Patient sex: M
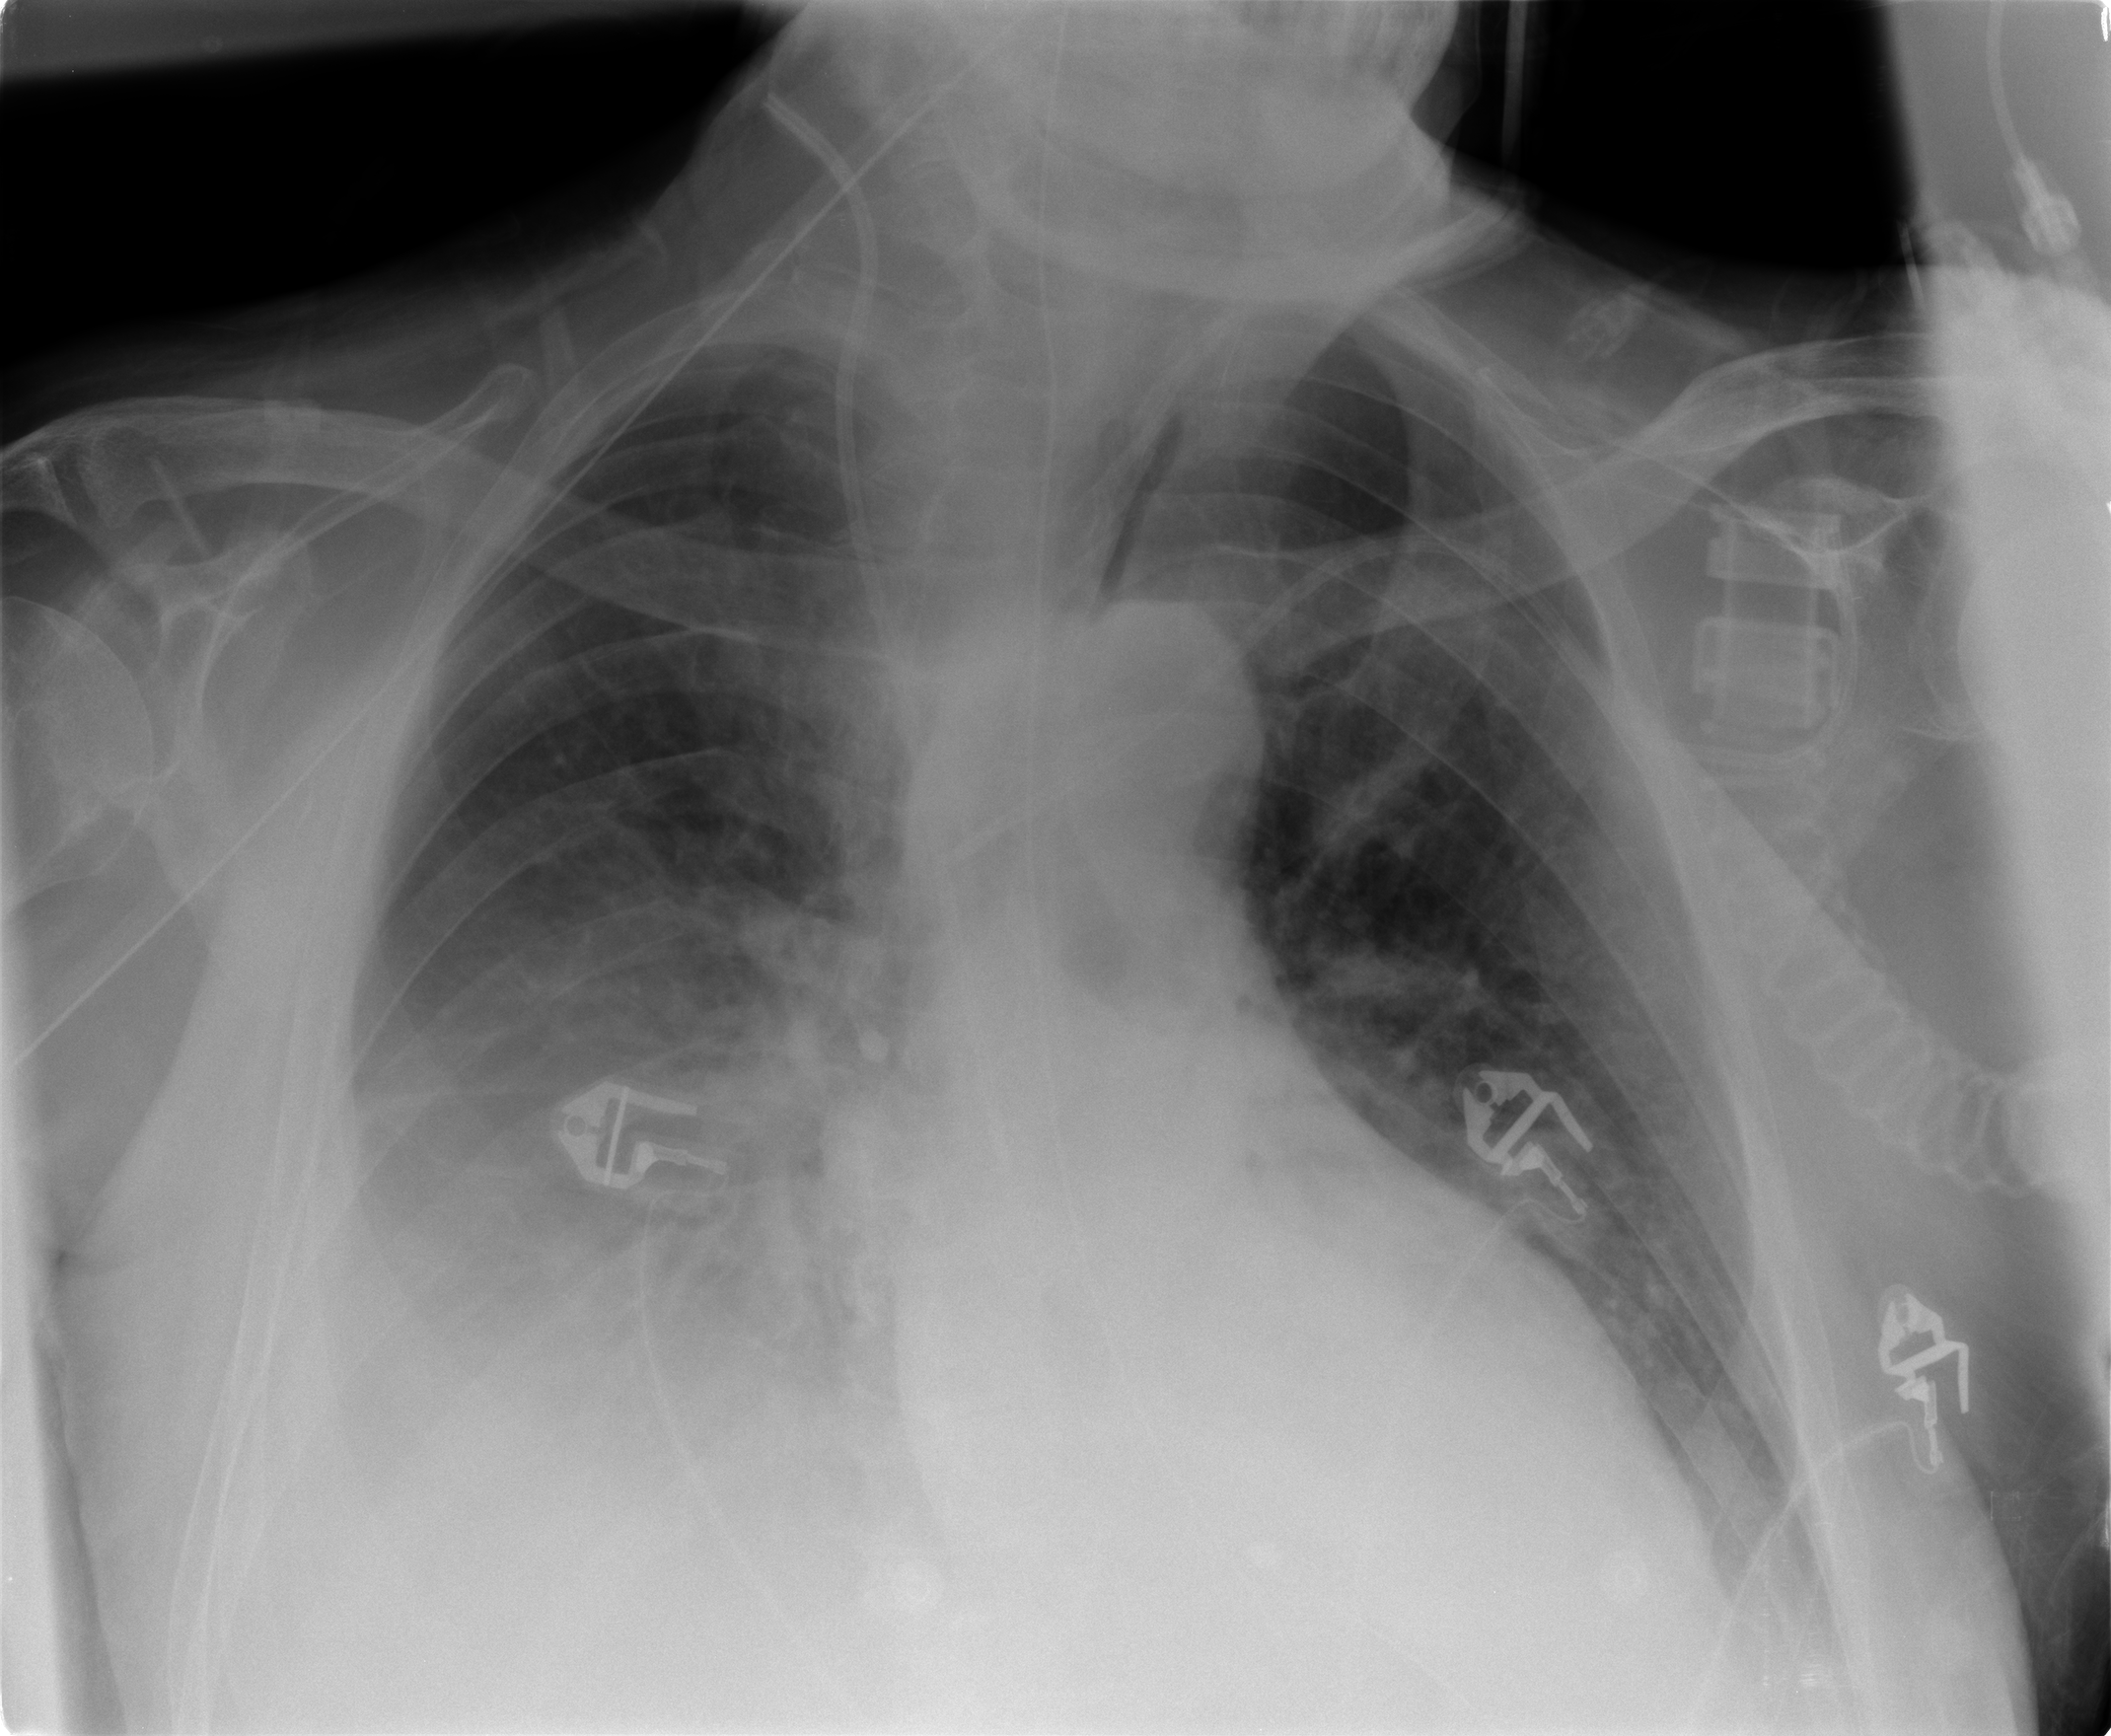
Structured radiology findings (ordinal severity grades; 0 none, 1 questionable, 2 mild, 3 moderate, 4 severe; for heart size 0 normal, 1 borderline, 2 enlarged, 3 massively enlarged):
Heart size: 1
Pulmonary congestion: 2
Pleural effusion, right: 3
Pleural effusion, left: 2
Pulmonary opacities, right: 0
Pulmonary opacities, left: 0
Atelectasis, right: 2
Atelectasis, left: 2